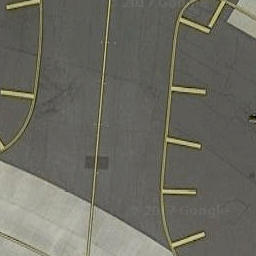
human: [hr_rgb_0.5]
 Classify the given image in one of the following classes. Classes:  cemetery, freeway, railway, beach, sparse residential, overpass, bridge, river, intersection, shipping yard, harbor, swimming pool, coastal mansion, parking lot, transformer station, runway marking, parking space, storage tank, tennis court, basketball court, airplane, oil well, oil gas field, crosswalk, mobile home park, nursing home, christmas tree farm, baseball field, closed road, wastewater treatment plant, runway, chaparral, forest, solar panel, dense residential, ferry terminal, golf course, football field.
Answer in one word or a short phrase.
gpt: runway marking